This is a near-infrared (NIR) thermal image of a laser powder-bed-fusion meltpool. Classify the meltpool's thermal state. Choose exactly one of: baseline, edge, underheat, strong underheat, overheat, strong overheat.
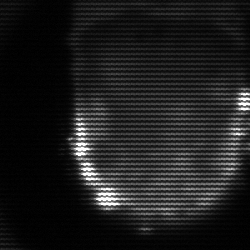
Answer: baseline